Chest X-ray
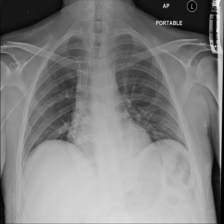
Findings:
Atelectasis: negative
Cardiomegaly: negative
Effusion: negative
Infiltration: negative
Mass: negative
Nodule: negative
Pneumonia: negative
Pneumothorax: negative
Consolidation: negative
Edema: negative
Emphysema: negative
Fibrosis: negative
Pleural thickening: negative
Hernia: negative